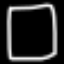
Label: square